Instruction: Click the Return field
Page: home
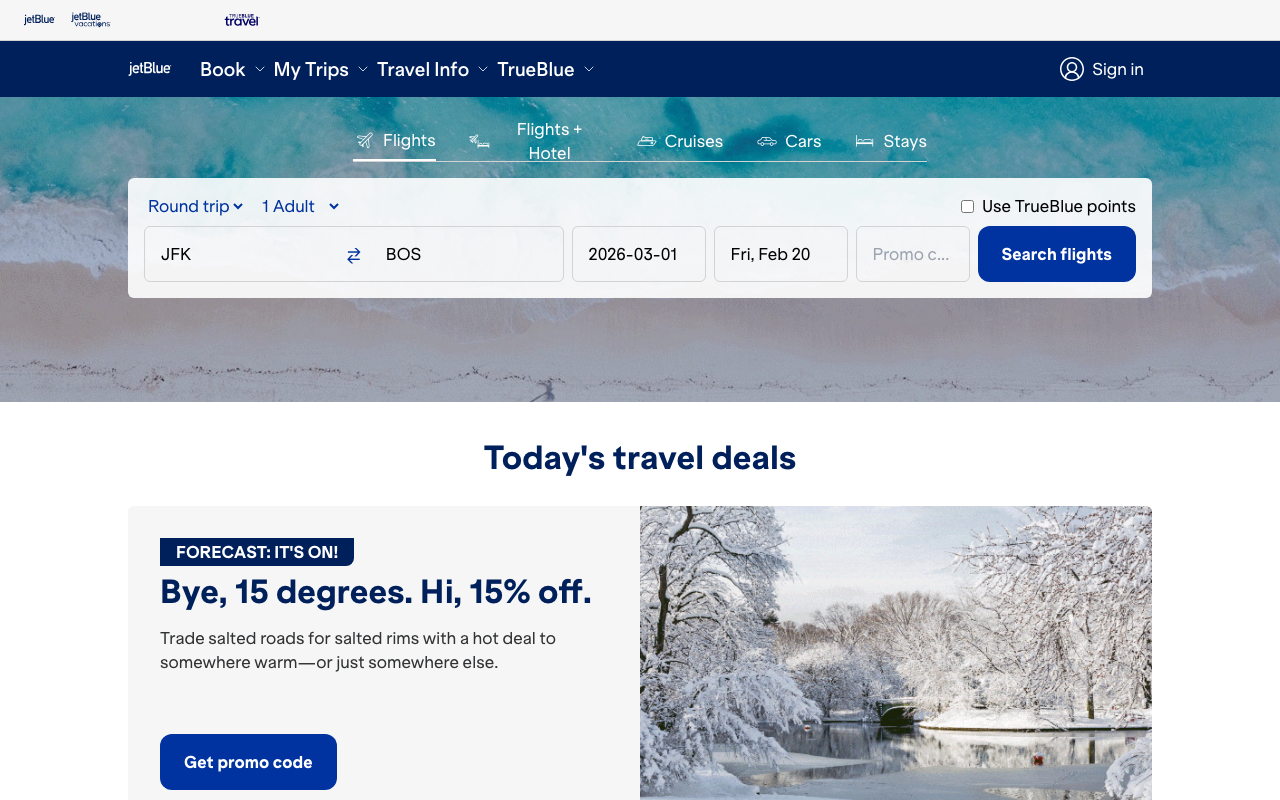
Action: click